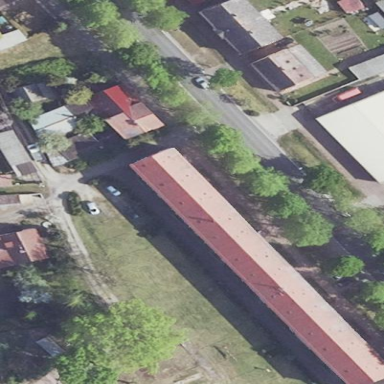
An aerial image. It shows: Gabled roof adorns the apartments building.